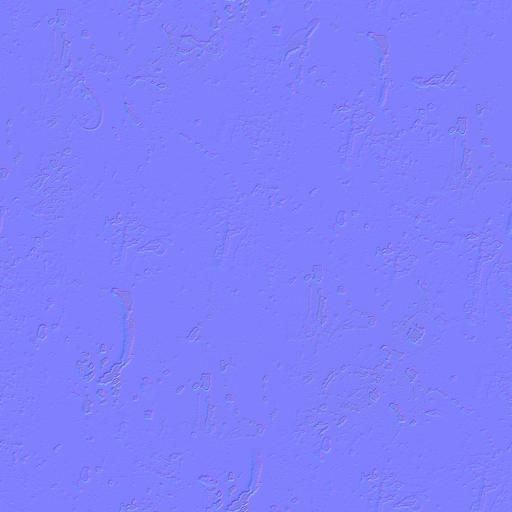
imperfection imperfections smear smudge stains surface